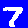
Digit: 7